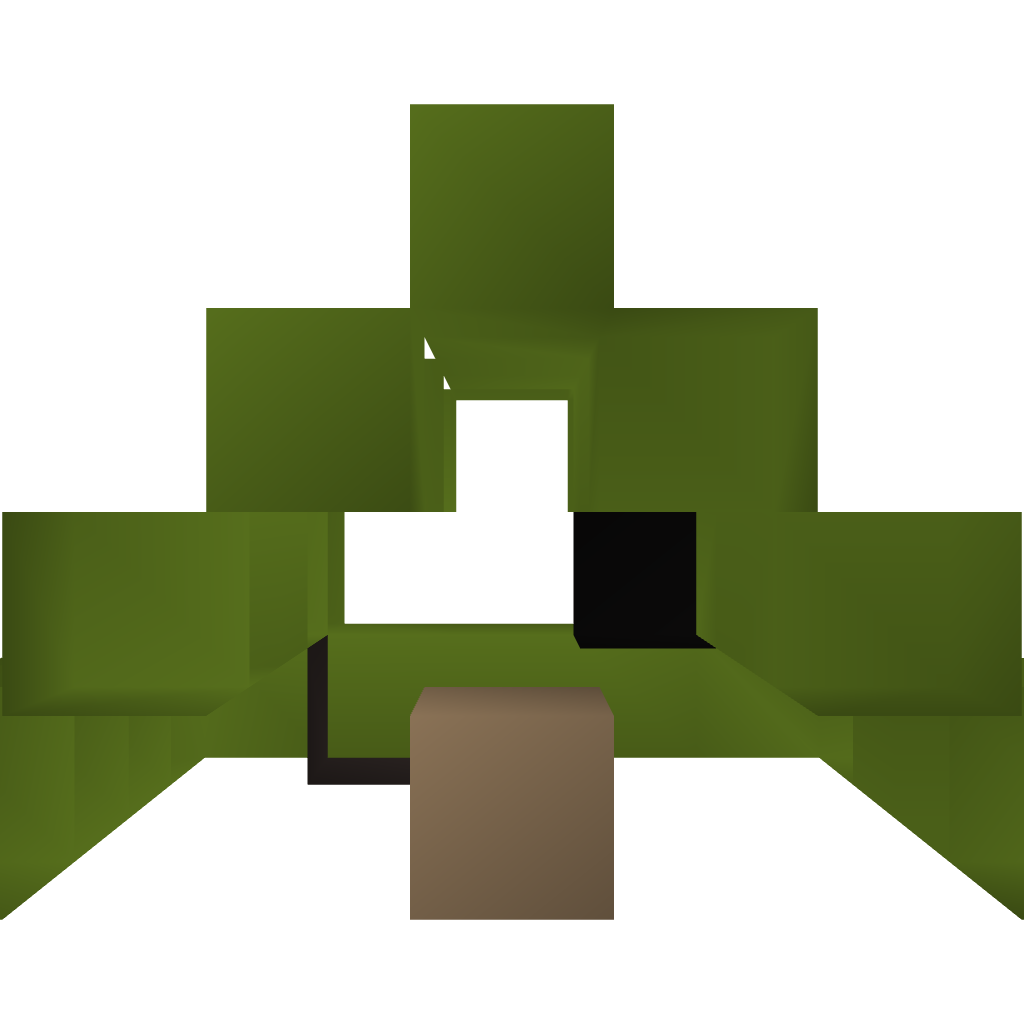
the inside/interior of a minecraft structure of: Camping Tent